Field crop: maize
Growth stage: 2
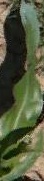
Species: maize